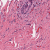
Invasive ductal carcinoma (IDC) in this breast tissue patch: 1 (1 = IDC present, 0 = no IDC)